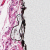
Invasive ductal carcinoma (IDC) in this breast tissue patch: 0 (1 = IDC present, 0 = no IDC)